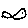
Label: fish